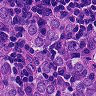
Metastatic tissue present: yes